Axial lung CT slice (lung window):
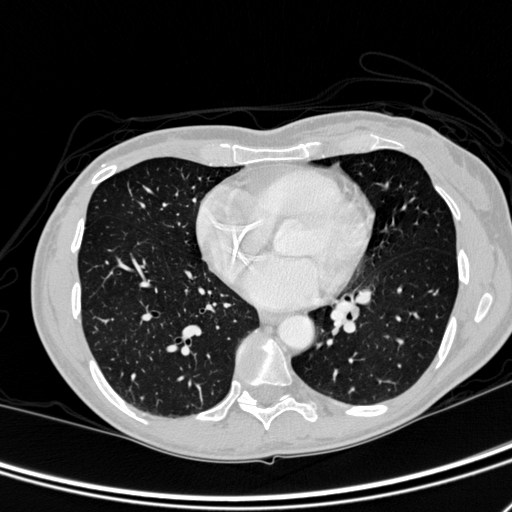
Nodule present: no